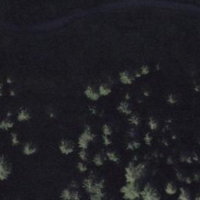
EUNIS habitat code: 43
Species observed at this site:
Chrysosplenium alternifolium